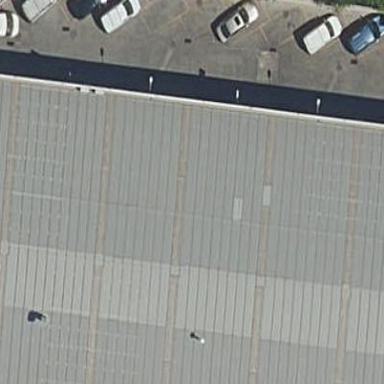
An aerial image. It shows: Industrial building.